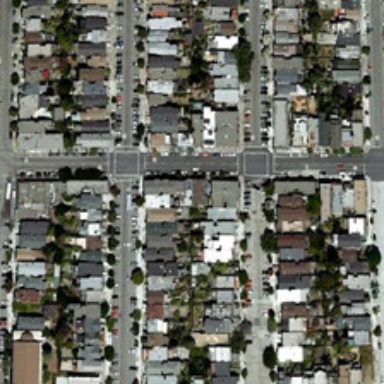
Many buildings and green trees are in two sides of a road in a dense residential area .